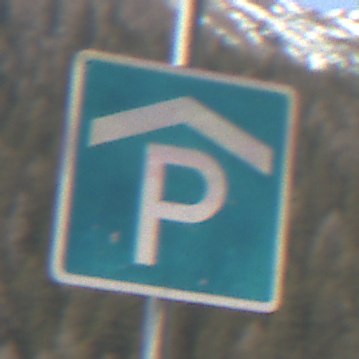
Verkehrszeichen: Parkhaus
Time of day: Midday
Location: Outdoor (Nature)
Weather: PartlyCloudy
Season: NotSpecified
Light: Natural